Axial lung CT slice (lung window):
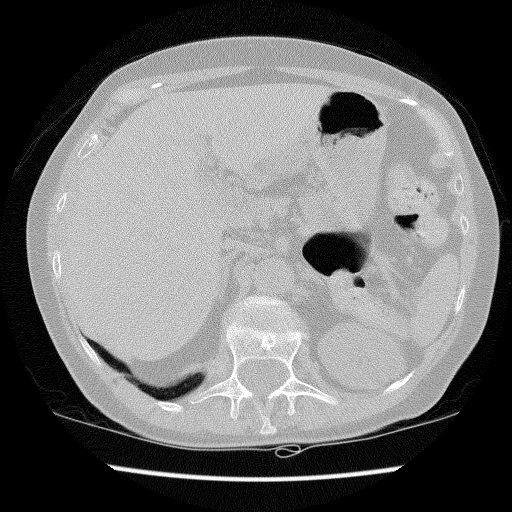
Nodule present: no